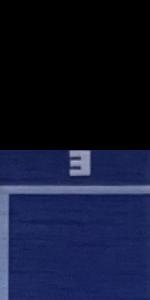
Label: Empty